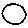
Label: moon